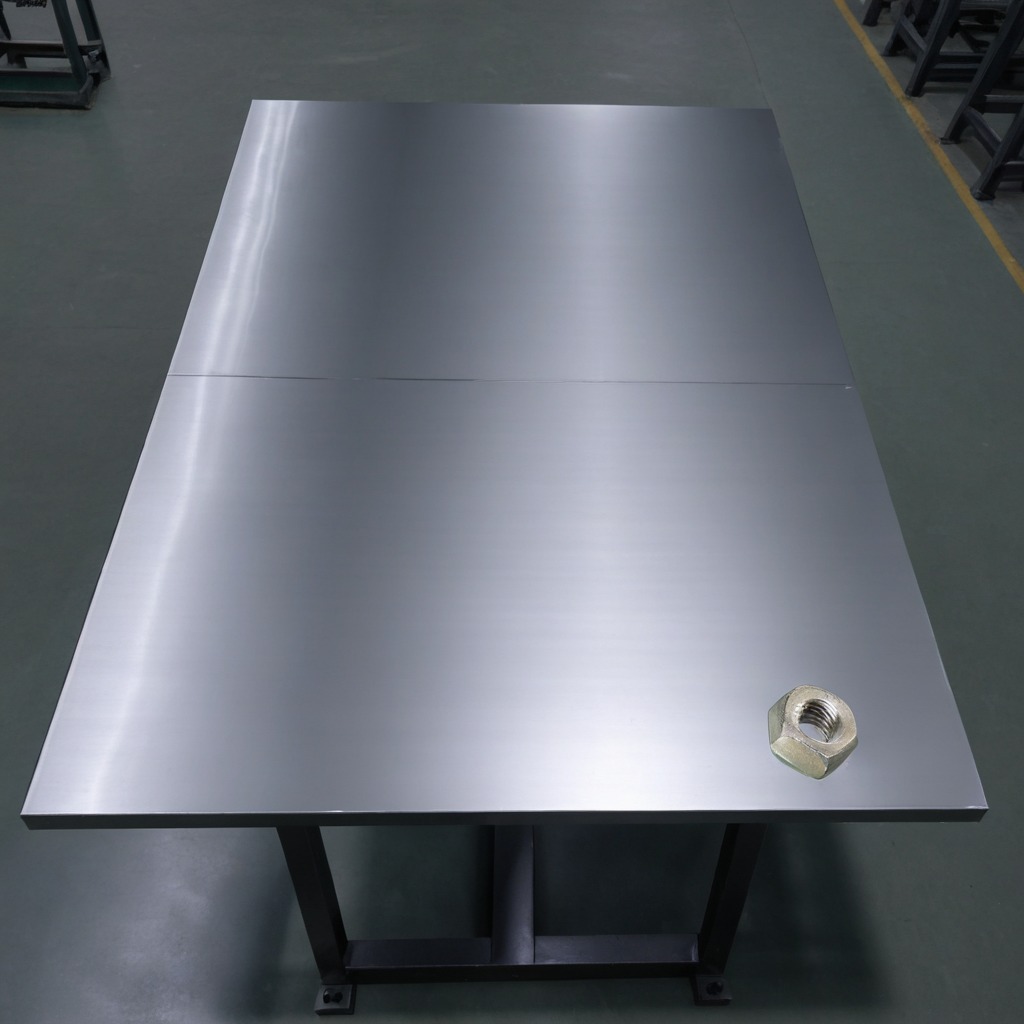
A metal nut is lying on a clean empty table in the evening.